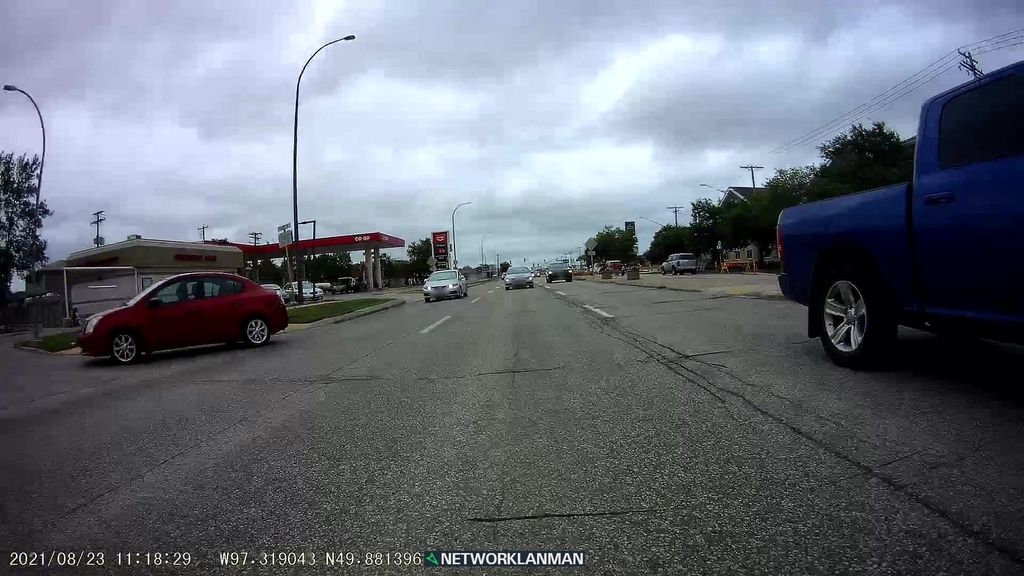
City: winnipeg